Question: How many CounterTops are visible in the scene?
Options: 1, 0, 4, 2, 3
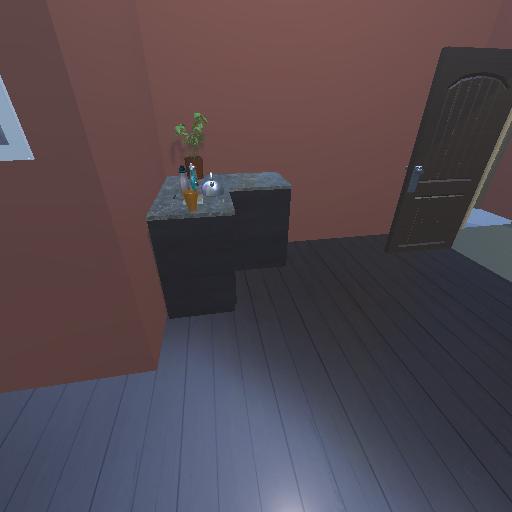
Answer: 1